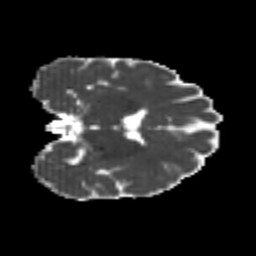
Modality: MD
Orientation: coronal
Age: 22
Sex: male
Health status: healthy
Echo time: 0.074 s